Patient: sex F, age 82
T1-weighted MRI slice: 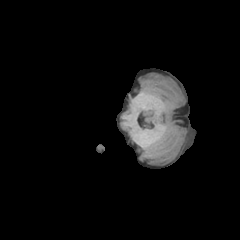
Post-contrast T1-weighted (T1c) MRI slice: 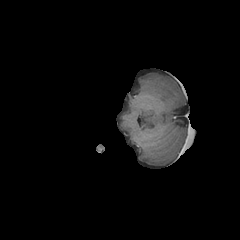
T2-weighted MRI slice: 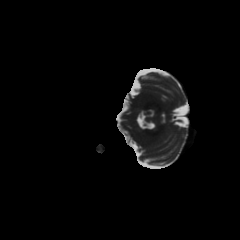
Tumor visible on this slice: no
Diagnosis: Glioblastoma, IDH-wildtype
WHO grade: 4